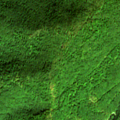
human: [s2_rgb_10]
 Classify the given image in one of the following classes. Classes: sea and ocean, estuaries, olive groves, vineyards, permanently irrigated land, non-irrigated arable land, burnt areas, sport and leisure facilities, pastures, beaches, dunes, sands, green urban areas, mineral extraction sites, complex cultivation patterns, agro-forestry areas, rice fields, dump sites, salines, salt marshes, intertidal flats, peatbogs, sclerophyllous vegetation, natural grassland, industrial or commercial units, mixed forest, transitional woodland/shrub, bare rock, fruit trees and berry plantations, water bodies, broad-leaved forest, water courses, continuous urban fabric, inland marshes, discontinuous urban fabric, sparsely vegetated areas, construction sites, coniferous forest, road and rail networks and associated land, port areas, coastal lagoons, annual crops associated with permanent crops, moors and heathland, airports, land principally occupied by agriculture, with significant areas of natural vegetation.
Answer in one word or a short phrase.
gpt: broad-leaved forest